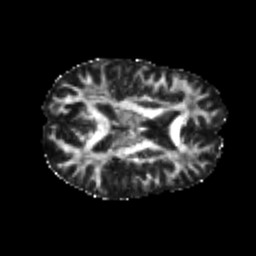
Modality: FA
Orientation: axial
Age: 26
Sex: female
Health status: healthy
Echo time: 0.074 s